This continuous-wavelet-transform scalogram was computed from a bearing vibration snapshot. Based on the visible evidence, which condition applies: normal, inner_race, outer_race, ball?
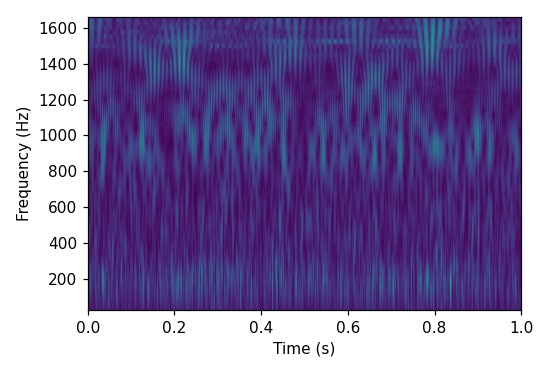
Answer: inner_race